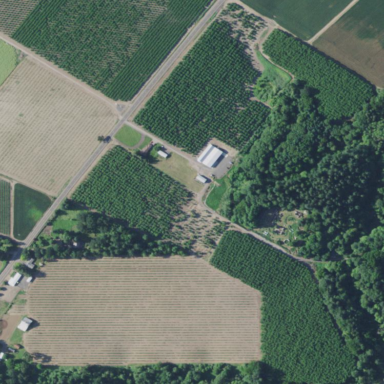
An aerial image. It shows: Orchard.